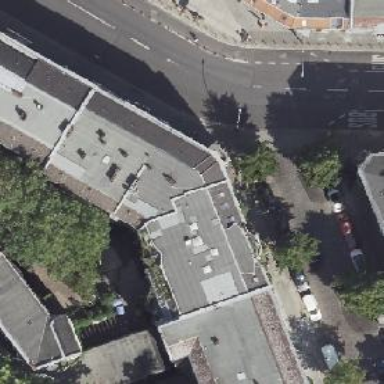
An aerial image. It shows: The image shows part of apartment building.